Question: I am curious as to where to start to make something similar to <URL> as I cannot find any information about it. It may be fairly simple and im sorry if it is.
What I am hoping to replicate is the colour grid that generates based on the colours and size of the lines. I am looking to replicate the functionality of the application whereby when the user selects a line and changes the width of that line and it will then calculate the image. I have been looking around but cannot find information about how to replicate it. I may be searching for the wrong thing as javascript is not my strongest language.
I know of a roundabout way to do it with svg but where would I start for javascript/jquery?

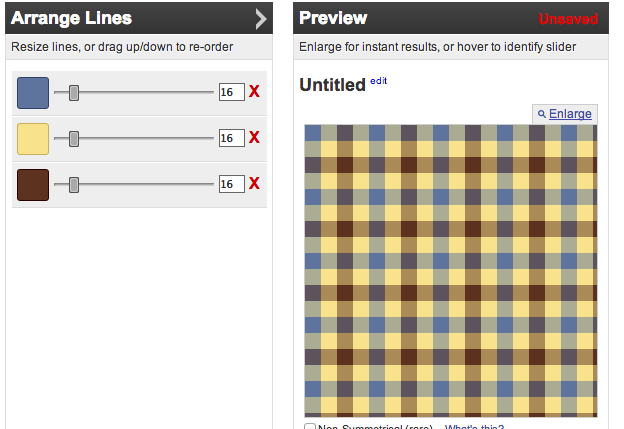
Answer: > I know of a way to do it with svg but where would I start for javascript/jquery?
Well, SVG would involve javascript as well, wouldn't it? You're just looking for different ways to display an image. None is native the javascript, that is just a programming language, you'd have to consider which API to use:
- - <URL>